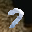
Label: 7